【题型】填空题　【知识点】函数　【难度】easy
函数$f(x)=|x^2-3x+2|$的单调递减区间是\underline{\quad\quad}.
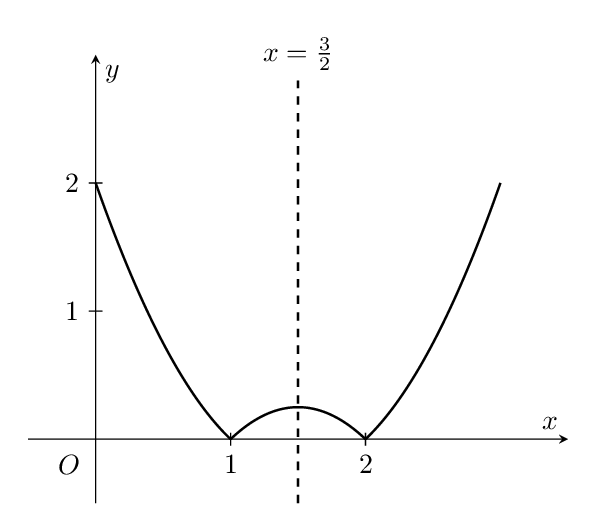
【解答】
\textbf{【答案】}$(-\infty,1)$和$\left(\dfrac{3}{2},2\right)$

\vspace{0.3cm}
\textbf{【解析】}当$x\geq2$或$x\leq1$时，$f(x)=x^2-3x+2$，对称轴为$x=\dfrac{3}{2}$，

当$1<x<2$时，$f(x)=-x^2+3x-2$，对称轴为$x=\dfrac{3}{2}$，

作出$f(x)$的图象如图所示，

由图可知$f(x)$单调递减区间为$(-\infty,1)$和$\left(\dfrac{3}{2},2\right)$，